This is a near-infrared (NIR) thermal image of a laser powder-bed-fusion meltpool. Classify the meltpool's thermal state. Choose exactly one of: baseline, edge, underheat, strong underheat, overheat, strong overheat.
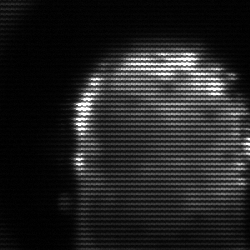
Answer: baseline